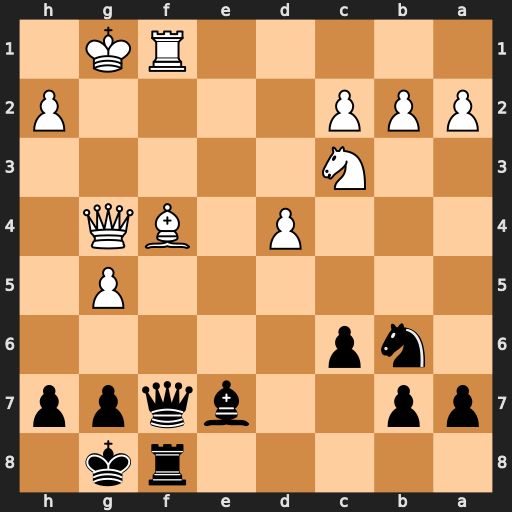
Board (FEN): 5rk1/pp2bqpp/1np5/6P1/3P1BQ1/2N5/PPP4P/5RK1
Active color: b
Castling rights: -
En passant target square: -
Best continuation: Bd6 Ne4 Bxf4